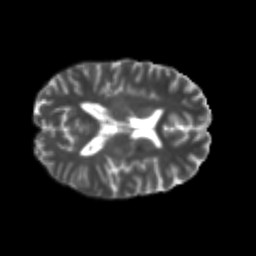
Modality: T2w
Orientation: axial
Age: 23
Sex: female
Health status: healthy
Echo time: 0.074 s